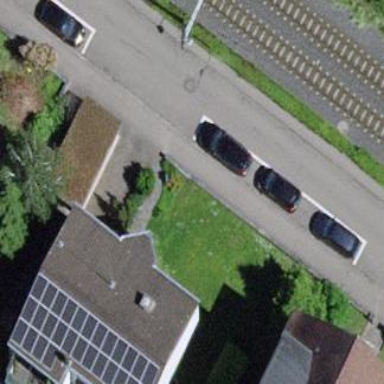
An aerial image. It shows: Street-side parallel parking area.